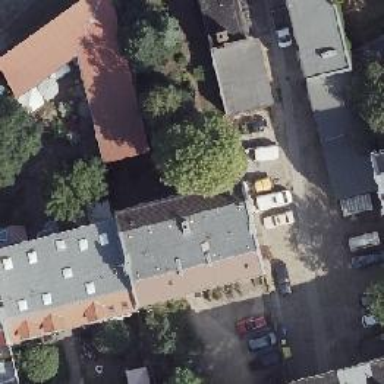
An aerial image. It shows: Apartments building with roof having double saltbox shape.